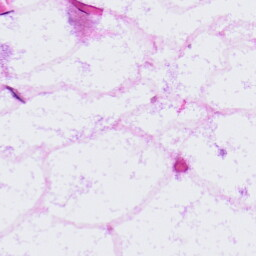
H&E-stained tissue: LymphNode